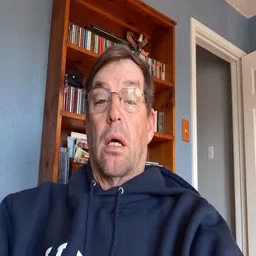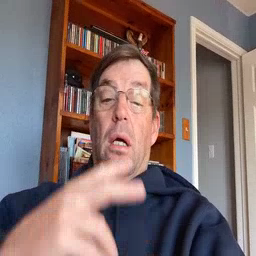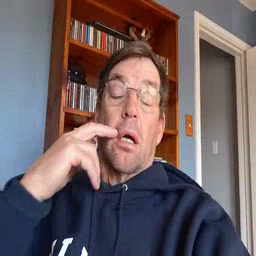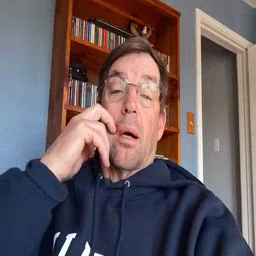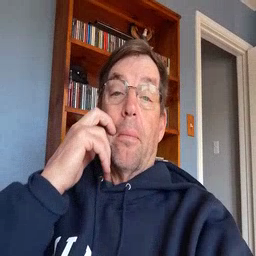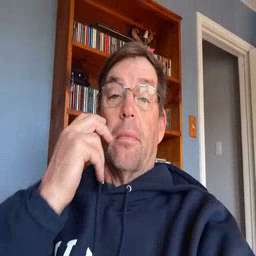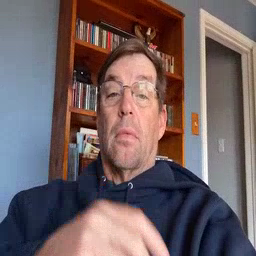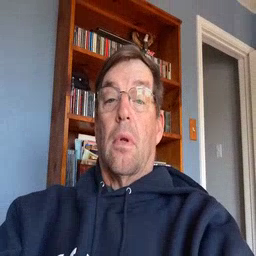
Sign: gum